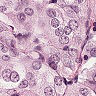
Metastatic tissue present: yes